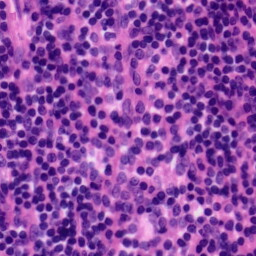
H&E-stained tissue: Tonsil